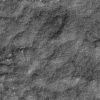
Atmospheric dust classification: not_dusty